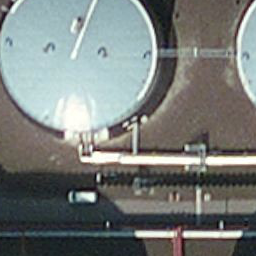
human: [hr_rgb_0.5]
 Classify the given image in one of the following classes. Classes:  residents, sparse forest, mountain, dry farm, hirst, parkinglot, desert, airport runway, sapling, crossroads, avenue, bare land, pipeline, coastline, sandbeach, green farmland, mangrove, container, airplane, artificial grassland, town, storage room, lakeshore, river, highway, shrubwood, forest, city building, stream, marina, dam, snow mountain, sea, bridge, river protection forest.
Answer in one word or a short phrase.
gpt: storage room